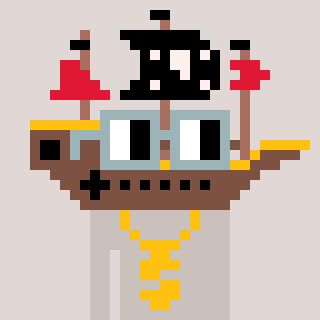
a pixel art character with square dark gray glasses, a pirateship-shaped head and a foggrey-colored body on a warm background